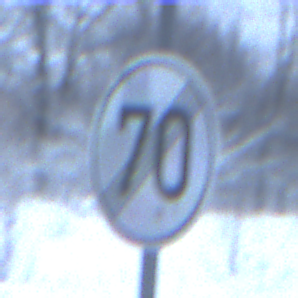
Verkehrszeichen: EndeGeschwindigkeit70
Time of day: Midday
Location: Outdoor (Nature)
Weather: Overcast
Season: Winter
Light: Natural